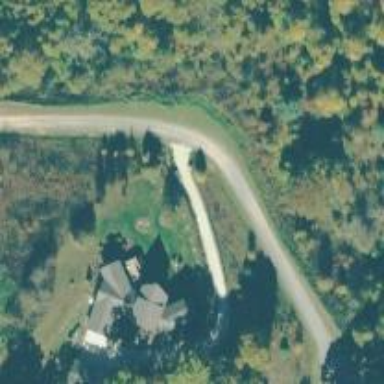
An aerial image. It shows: Unclassified road.